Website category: university
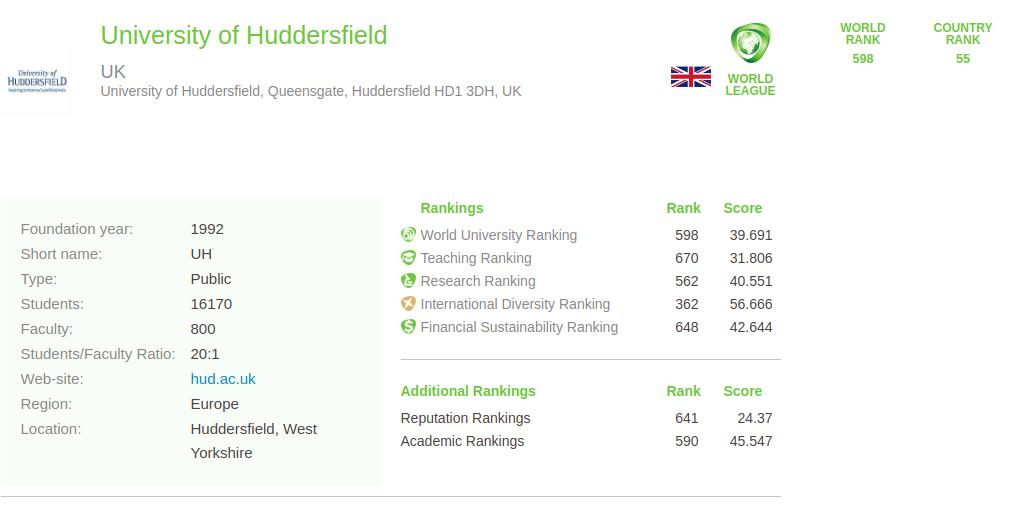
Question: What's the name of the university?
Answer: University of Huddersfield

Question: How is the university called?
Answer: University of Huddersfield

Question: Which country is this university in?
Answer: UK

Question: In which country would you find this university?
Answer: UK

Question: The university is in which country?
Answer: UK

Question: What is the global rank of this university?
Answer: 598

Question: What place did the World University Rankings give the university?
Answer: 598

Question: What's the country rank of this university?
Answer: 55

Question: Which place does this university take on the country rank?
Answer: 55

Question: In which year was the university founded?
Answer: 1992

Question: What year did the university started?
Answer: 1992

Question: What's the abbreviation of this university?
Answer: UH

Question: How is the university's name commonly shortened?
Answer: UH

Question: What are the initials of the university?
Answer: UH

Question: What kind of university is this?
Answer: Public

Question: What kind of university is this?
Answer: Public

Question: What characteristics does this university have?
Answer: Public

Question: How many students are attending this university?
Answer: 16170

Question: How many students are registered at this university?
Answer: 16170

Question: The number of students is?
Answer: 16170

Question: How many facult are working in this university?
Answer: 800

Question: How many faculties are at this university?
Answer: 800

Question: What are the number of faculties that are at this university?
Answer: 800

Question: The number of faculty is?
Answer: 800

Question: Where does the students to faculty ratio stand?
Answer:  20 : 1

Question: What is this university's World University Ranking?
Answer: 598

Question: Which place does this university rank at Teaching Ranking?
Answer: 670

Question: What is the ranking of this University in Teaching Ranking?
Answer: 670

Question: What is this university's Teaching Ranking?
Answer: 670

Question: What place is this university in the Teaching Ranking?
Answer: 670

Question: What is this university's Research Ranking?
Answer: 562

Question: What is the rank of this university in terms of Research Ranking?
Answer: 562

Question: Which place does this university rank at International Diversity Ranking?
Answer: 362

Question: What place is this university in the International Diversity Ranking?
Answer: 362

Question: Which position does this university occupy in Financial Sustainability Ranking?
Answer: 648

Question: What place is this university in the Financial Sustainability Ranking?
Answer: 648

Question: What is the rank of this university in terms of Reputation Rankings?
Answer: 641

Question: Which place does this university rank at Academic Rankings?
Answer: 590

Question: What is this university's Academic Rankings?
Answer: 590

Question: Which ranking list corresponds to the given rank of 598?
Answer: World University Ranking

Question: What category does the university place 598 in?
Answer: World University Ranking

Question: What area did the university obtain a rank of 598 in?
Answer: World University Ranking

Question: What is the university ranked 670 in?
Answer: Teaching Ranking

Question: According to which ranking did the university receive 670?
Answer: Teaching Ranking

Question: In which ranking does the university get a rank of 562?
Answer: Research Ranking

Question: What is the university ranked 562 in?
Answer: Research Ranking

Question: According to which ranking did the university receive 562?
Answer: Research Ranking

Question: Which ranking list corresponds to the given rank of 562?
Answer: Research Ranking

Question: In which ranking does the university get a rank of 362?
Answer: International Diversity Ranking

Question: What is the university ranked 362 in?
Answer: International Diversity Ranking

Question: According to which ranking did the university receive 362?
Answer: International Diversity Ranking

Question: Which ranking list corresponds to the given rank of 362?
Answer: International Diversity Ranking

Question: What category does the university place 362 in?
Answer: International Diversity Ranking

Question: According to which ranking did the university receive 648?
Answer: Financial Sustainability Ranking

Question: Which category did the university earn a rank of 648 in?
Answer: Financial Sustainability Ranking

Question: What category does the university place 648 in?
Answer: Financial Sustainability Ranking

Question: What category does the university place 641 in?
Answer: Reputation Rankings

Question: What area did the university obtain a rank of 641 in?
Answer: Reputation Rankings

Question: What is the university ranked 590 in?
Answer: Academic Rankings

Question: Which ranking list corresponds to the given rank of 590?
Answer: Academic Rankings

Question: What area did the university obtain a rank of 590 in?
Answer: Academic Rankings

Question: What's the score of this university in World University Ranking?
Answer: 39.691

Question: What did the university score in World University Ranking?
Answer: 39.691

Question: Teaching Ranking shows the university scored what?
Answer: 31.806